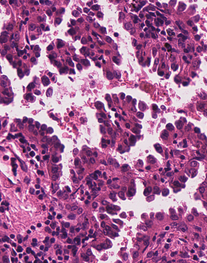
Tumor epithelial tissue: yes
Tumor-associated stroma tissue: yes
Normal tissue: no